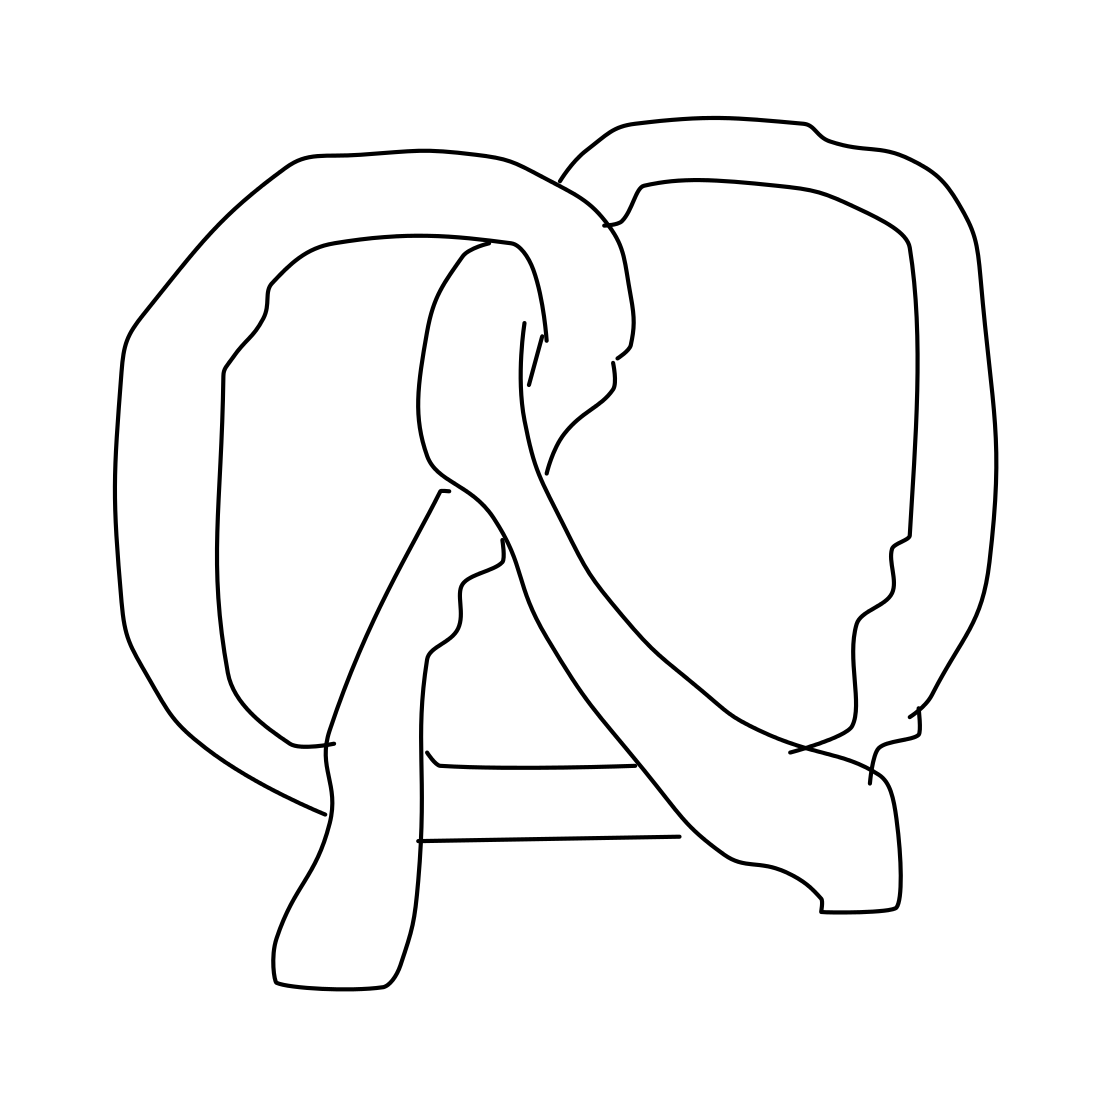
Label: pretzel